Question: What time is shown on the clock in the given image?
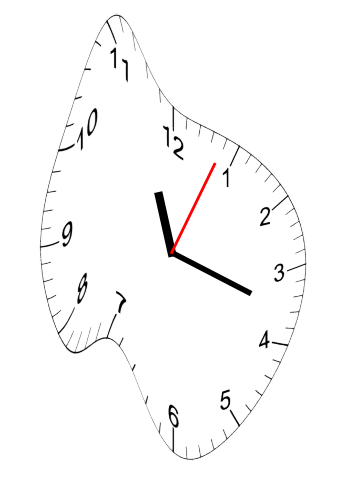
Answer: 11:18:04